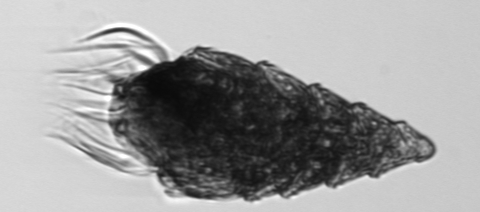
Label: Laboea_strobila